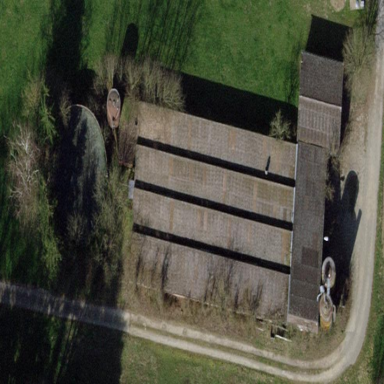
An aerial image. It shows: Farmyard area.